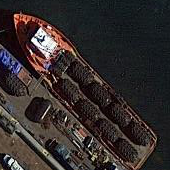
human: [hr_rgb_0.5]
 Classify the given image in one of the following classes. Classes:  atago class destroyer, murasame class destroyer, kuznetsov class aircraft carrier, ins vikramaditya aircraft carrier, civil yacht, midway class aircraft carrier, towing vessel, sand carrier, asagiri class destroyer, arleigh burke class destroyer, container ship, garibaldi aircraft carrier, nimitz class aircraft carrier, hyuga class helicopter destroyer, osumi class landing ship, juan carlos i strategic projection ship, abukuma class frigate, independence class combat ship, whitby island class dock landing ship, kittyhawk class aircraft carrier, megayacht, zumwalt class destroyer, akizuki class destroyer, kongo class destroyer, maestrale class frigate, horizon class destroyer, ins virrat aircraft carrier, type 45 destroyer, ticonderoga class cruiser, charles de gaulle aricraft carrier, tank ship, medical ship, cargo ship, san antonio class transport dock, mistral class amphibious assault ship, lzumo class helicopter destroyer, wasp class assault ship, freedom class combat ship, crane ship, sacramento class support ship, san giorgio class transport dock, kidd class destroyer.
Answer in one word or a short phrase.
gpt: Cargo ship